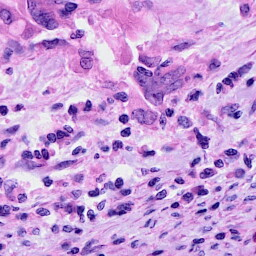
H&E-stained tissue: Cervix